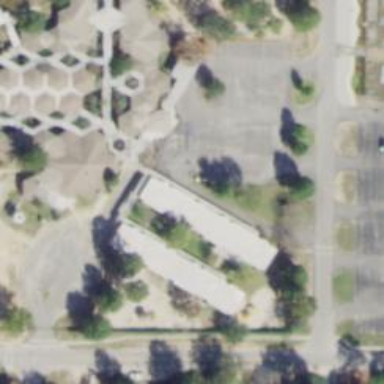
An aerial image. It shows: School.